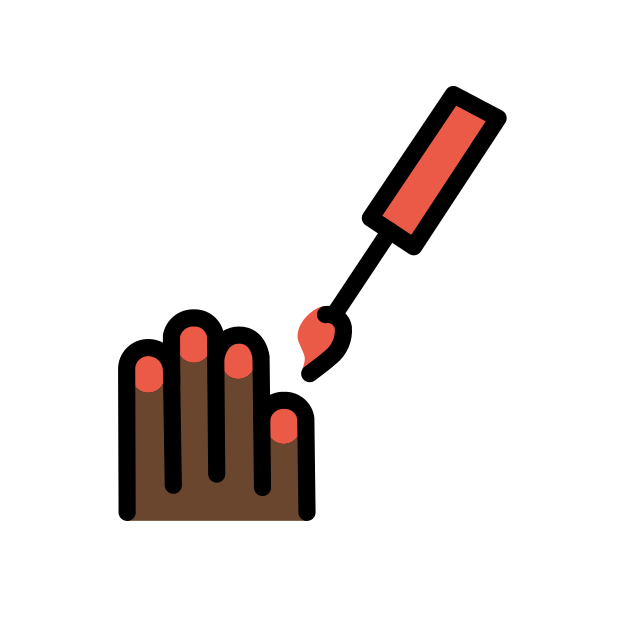
nail polish: dark skin tone